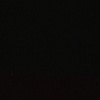
Label: space